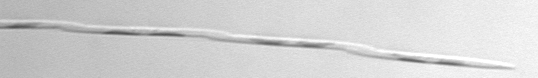
Label: Pseudo-nitzschia